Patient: sex F, age 71
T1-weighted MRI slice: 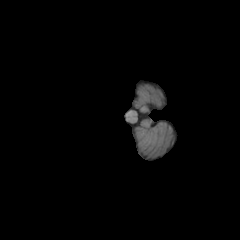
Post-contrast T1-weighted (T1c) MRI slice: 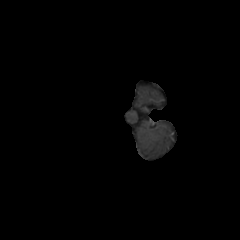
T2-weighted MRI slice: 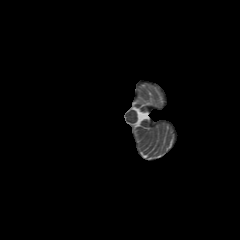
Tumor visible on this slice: no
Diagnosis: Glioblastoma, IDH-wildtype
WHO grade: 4